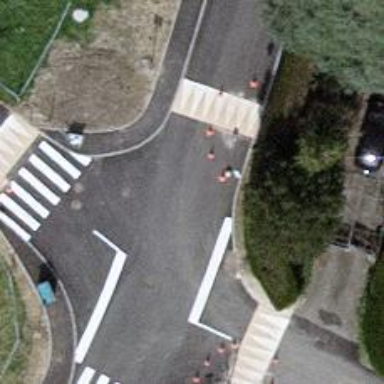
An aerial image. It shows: Tertiary road with asphalt surface and traffic calming table. There is sidewalk on the left side.